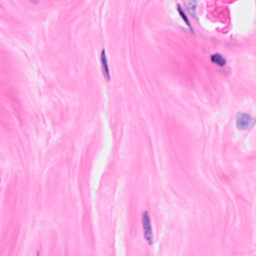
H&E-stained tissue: Breast